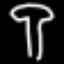
Label: mushroom